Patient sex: F
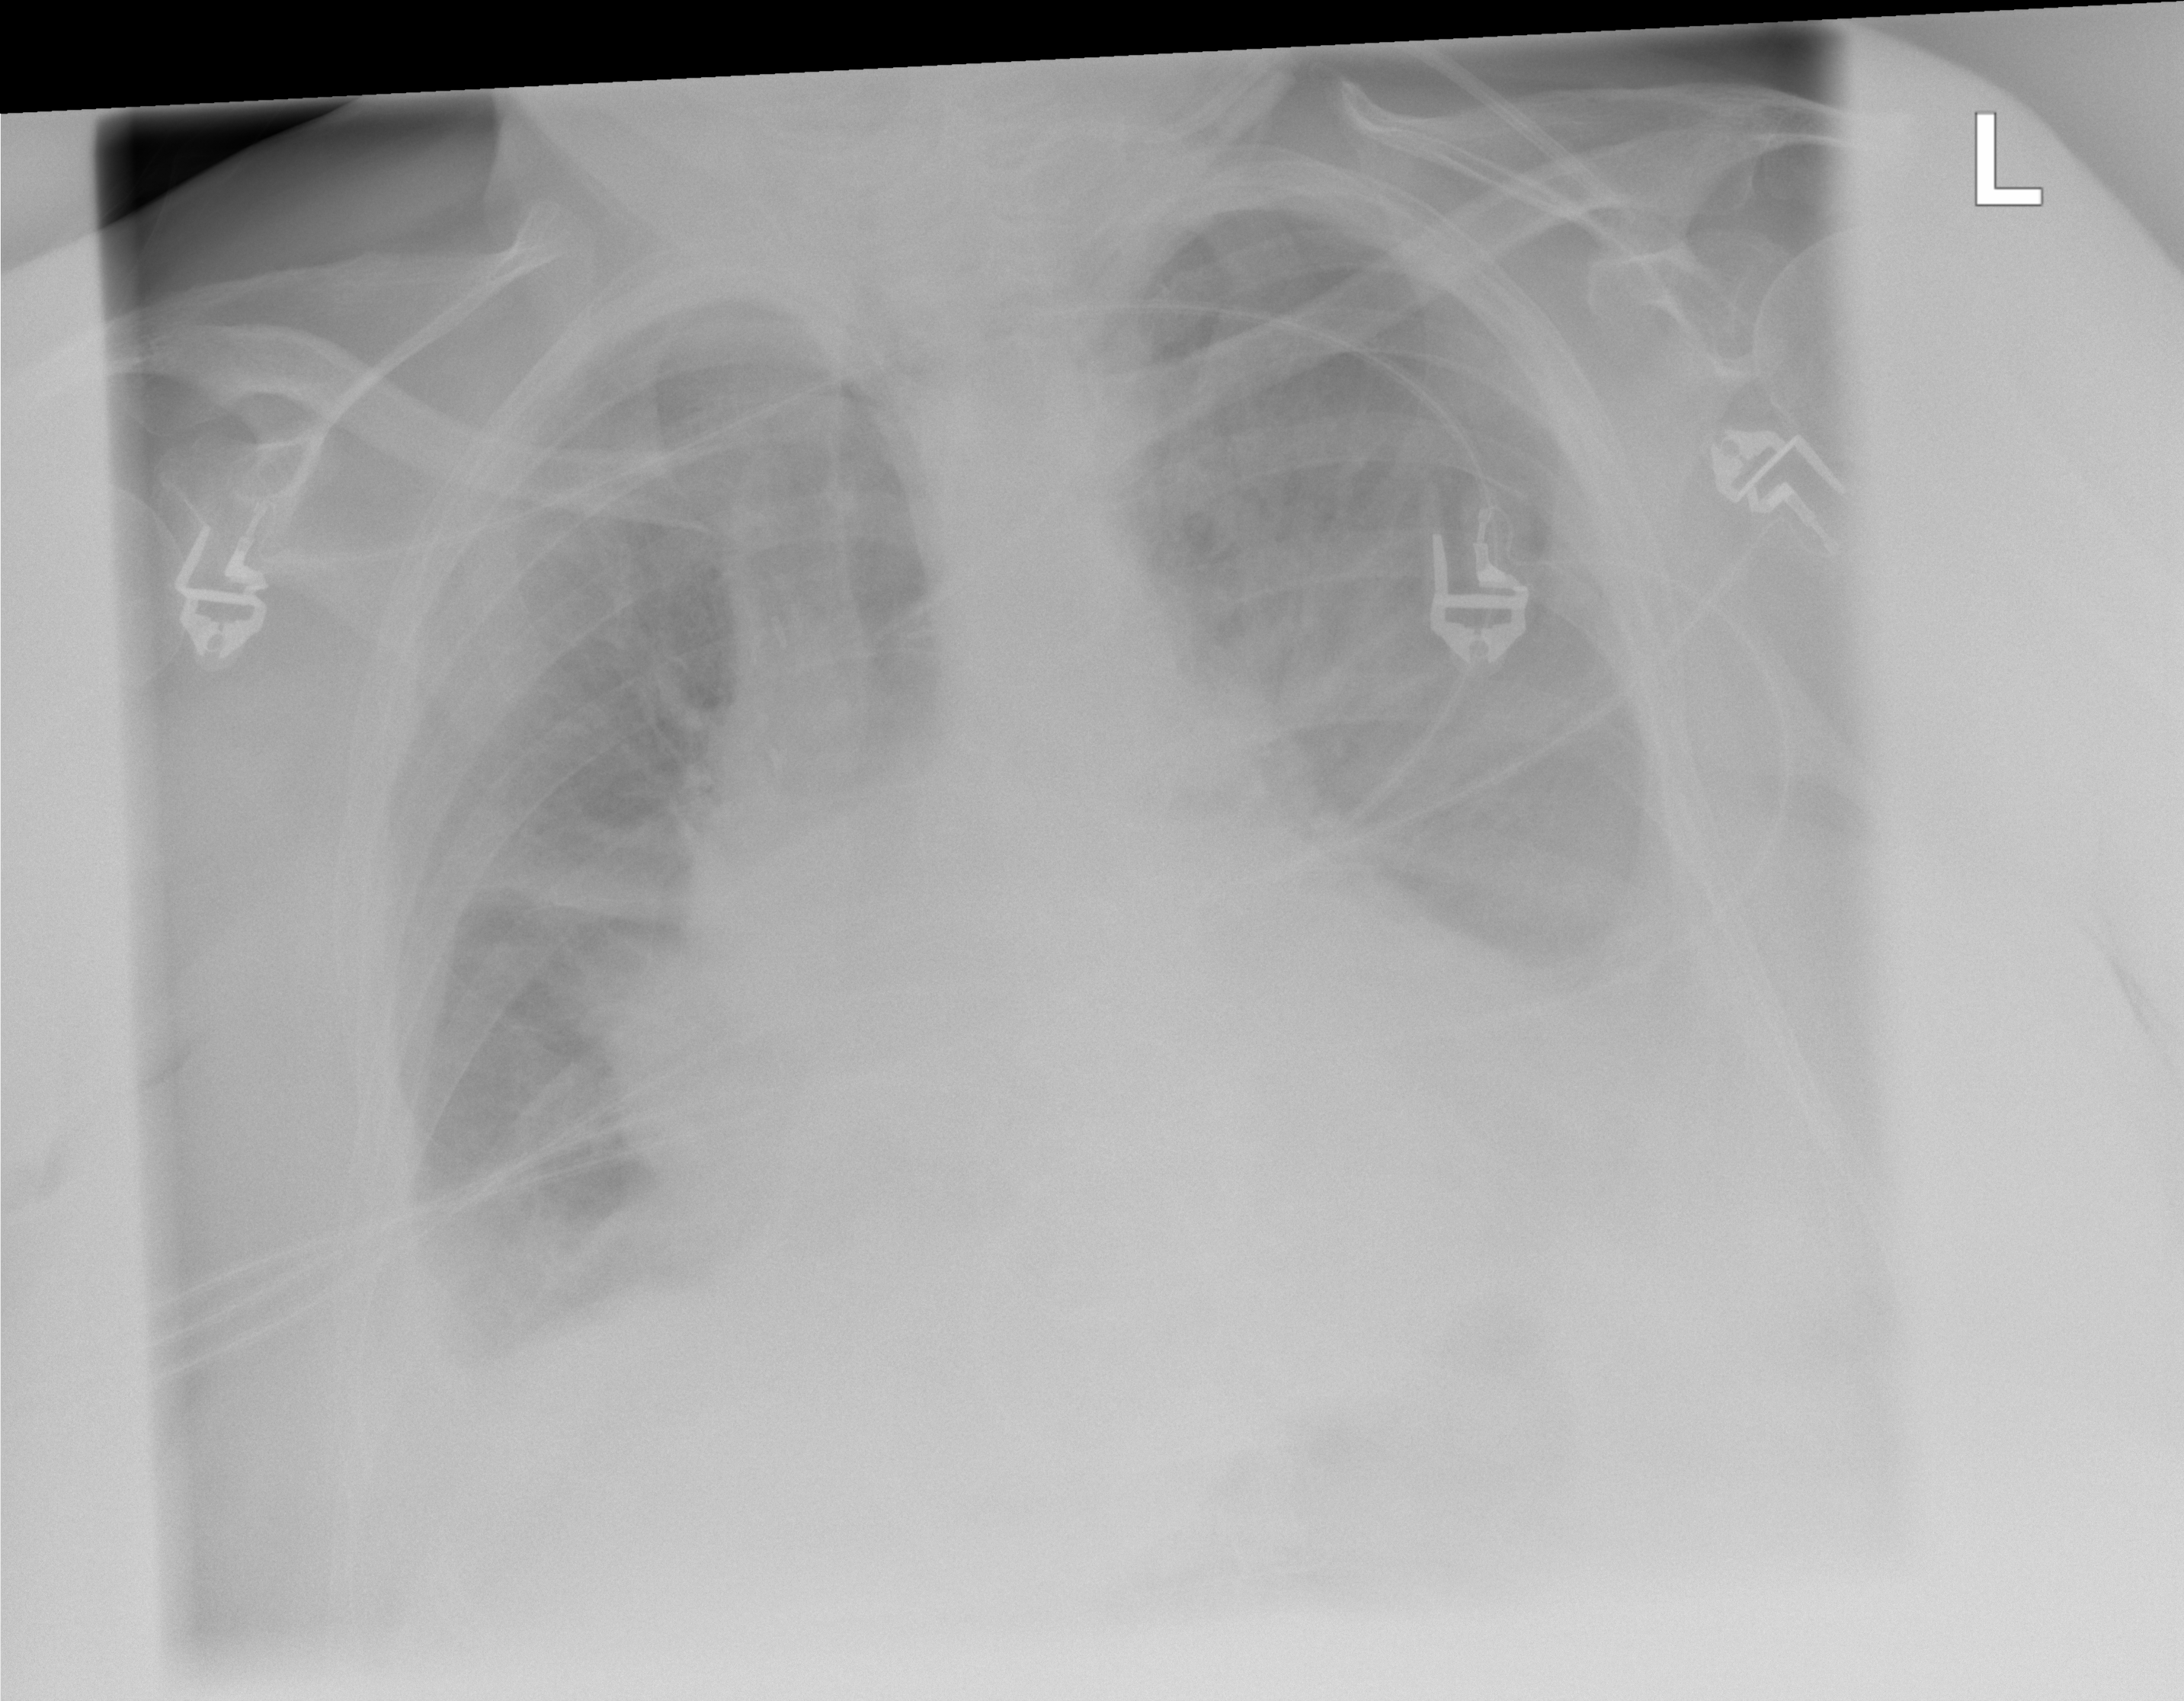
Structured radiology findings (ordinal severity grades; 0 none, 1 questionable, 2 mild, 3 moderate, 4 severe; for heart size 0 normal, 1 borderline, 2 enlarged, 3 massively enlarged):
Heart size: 2
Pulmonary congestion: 2
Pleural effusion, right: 2
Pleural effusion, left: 2
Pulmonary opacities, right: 1
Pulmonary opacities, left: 2
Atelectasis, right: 3
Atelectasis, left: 1